Question: I have a gantt chart which is created from a stacked bar chart. I am trying to make the h-axis titles look different from each others, like in the image below. I've look into the API and could not find any solution.
Does anyone know how to accomplish this?

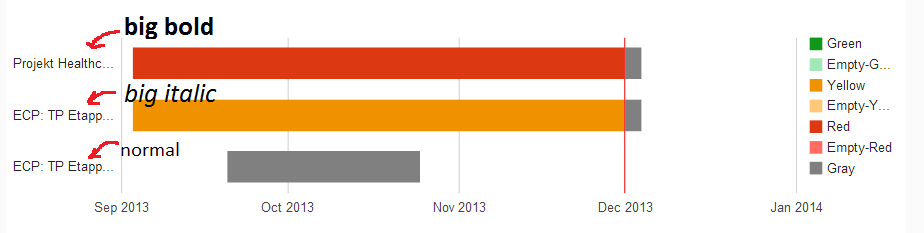
Answer: Individual styling is not supported with Google API. So if you can handle risk of future code break you can 'manually' change text properties.
As a example I used <URL> from google docs and change it to the stacked bar chart.
The following elements are created in DOM for labels on the left (2004 - 2007):
'''
<g>
<text text-anchor="end" x="147" y="139.9" font-family="Arial" font-size="14" stroke="none" stroke-width="0" fill="#222222">2004</text>
</g>
<g>
<text text-anchor="end" x="147" y="216.9" font-family="Arial" font-size="14" stroke="none" stroke-width="0" fill="#222222">2005</text>
</g>
<g>
<text text-anchor="end" x="147" y="293.9" font-family="Arial" font-size="14" stroke="none" stroke-width="0" fill="#222222">2006</text>
</g>
<g>
<text text-anchor="end" x="147" y="370.9" font-family="Arial" font-size="14" stroke="none" stroke-width="0" fill="#222222">2007</text>
</g>
'''
You can change them using for example:
'''
var labels = document.querySelectorAll('text[text-anchor=end]');
for (var i = 0; i < labels.length; i++) {
if (labels[i].textContent == '2004') {
labels[i].setAttribute('font-weight', 'bold');
labels[i].setAttribute('font-size', '20');
}
if (labels[i].textContent == '2005') {
labels[i].setAttribute('font-style', 'italic');
labels[i].setAttribute('font-size', '20');
}
}
'''
See whole <URL>.